Question: sorry i'm not sure what the question should be called.
I have a plot of depth against time: depth is coloured by 'Temperature'
'''
ggplot(Mn, aes(x = Date_time, y = 1-Depth, col = Temperature)) +
geom_line( size = 0) +
theme(legend.title = element_blank(), legend.position = 'none') +
xlab("Date") + ylab("Depth")
'''
I want to add a line to the plot representing a certain 'mixed layer' temperature calculated daily, I have a df 'MLD' with date 'Date' format "YYYY-MM-DD" and corresponding number 'MLD_Temp'.
I'm unsure as to how to create this, given the plot uses depth not temperature on the y axis.
You can see the red line represents the MLD_Temp value plotted on the depth axis.
Sample data from Mn:
'''
"Date_time","Depth","Temperature"
2013-10-14 12:30:00,64.4476273148148,27.549999
2013-10-14 12:30:05,65.9476334145628,27.5
2013-10-14 12:30:10,65.9476395143109,27.400002
2013-10-14 12:30:15,66.4476456140589,27.35
'''
Sample data from MLD:
'''
"Date","Median10mTemp","MLD_Temp"
2013-10-14,28.900002,28.700002
2013-10-15,29.150002,28.950002
2013-10-16,29.200001,29.000001
2013-10-17,29.1,28.9
'''
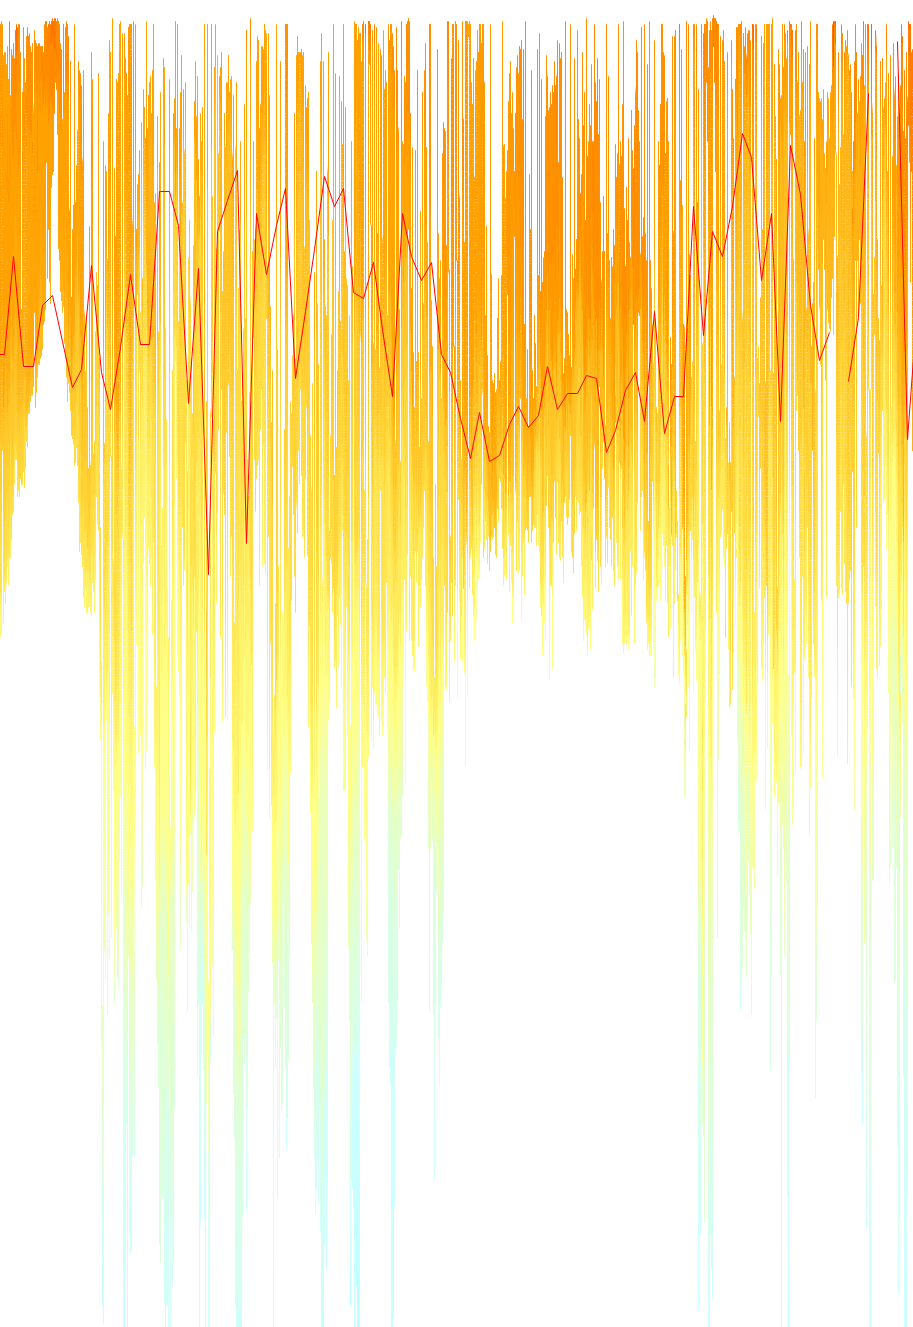
Answer: I'm not sure that I didn't see your data but you may try
'''
ggplot() +
geom_line(data = Mn, aes(x = Date_time, y = 1-Depth, col = Temperature), size = 0) +
geom_line(data = MLD,aes(x = Date, y = MLD_Temp), color = "red") + #color = red after first bracket or error
theme(legend.title = element_blank(), legend.position = 'none') +
xlab("Date") + ylab("Depth")
'''